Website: crate-barrel
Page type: account-selection
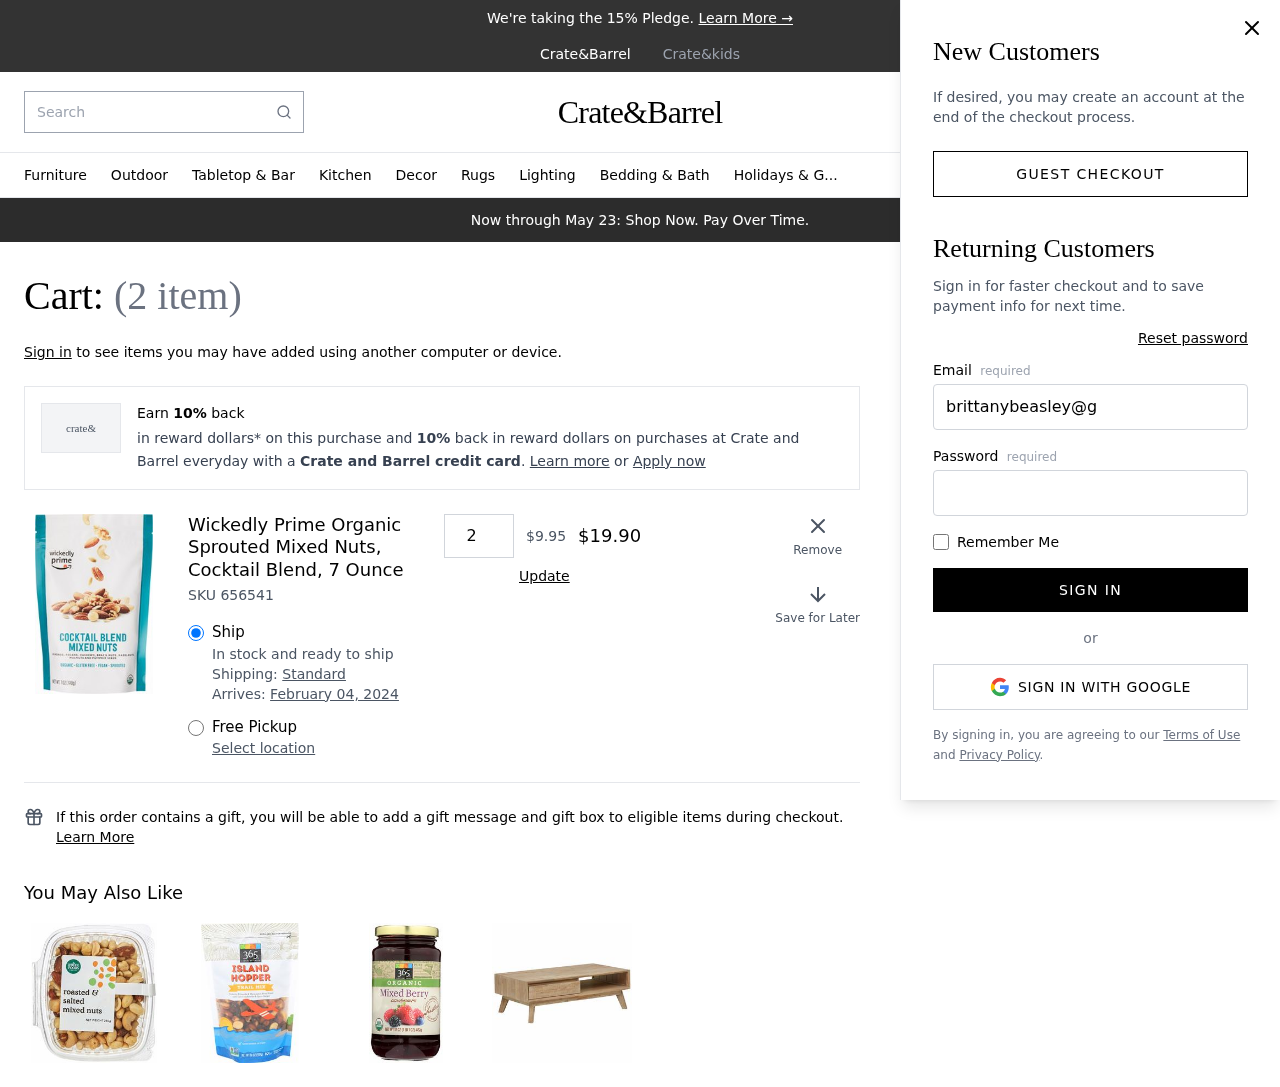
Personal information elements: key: PII_EMAIL
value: brittanybeasley@gmail.com
Product elements: key: PRODUCT1_NAME
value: Wickedly Prime Organic Sprouted Mixed Nuts, Cocktail Blend, 7 Ounce
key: PRODUCT1_PRICE
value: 9.95
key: PRODUCT1_QUANTITY
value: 2
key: PRODUCT1_SKU
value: SKU 656541
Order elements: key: ORDER_NUM_ITEMS
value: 2
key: ORDER_DELIVERY_DATE
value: February 04, 2024
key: ORDER_SUBTOTAL
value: $19.90
Search elements: key: HEADER_SEARCH
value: Search